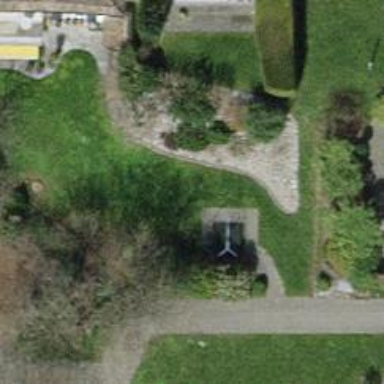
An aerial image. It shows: Playground featuring swings.